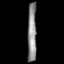
Tissue: prostate
Cell type: T cells
Senescence score: 0.26
Nuclear area (px): 534
Mean DAPI intensity: 137.326